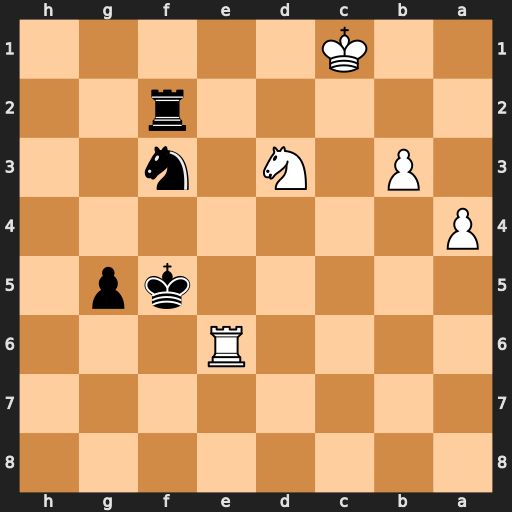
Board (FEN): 8/8/4R3/5kp1/P7/1P1N1n2/5r2/2K5
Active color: b
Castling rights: -
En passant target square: -
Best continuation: Rf1+ Kb2 Kxe6